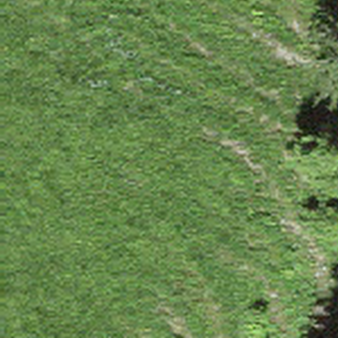
Label: other